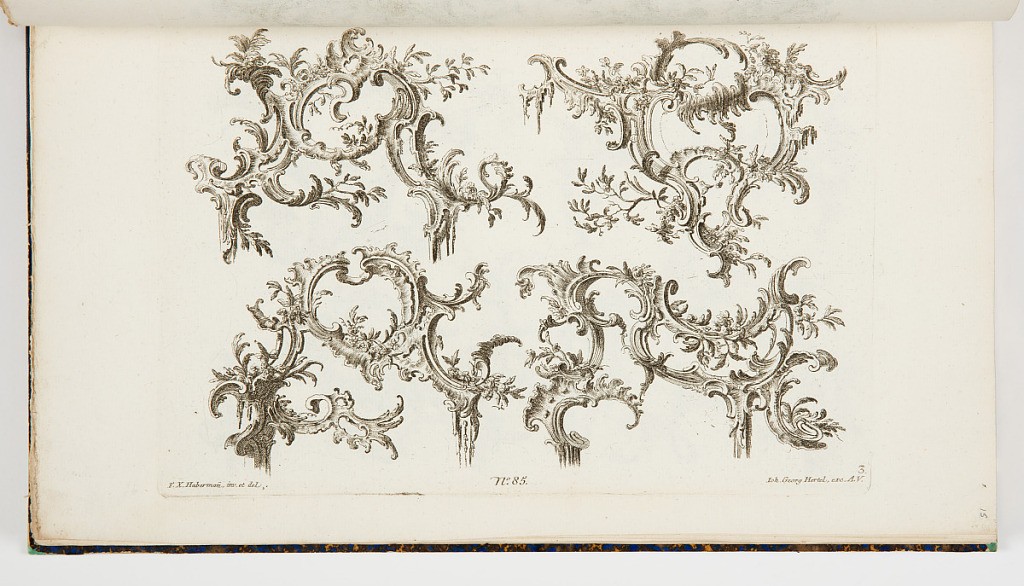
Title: Designs for Rocaille Motifs
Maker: Franz Xaver Habermann, German, 1721 – 1796
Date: mid- 18th century
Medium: Etching on off white laid paper
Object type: Print
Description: Four designs of rocaille motifs comprised of scrolls, rinceaux, batwings, dripping verdures, branches, and leaves. The plate is signed and numbered.